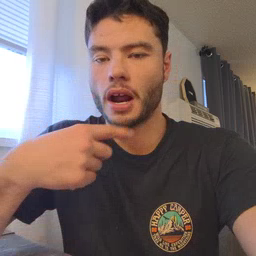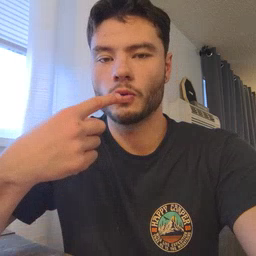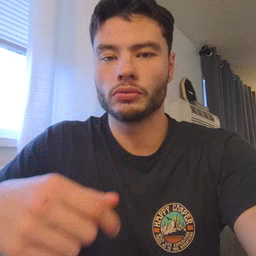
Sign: mouth